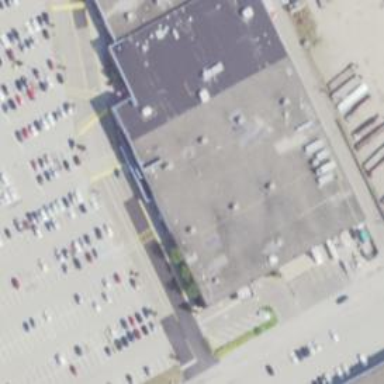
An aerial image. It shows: Supermarket.